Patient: sex M, age 76
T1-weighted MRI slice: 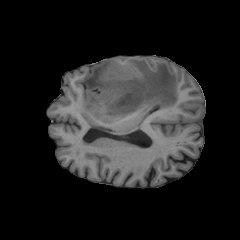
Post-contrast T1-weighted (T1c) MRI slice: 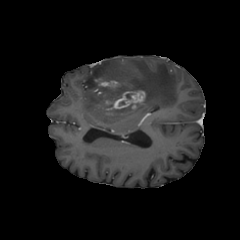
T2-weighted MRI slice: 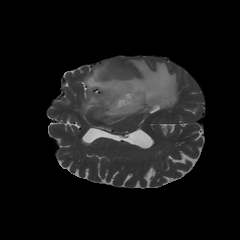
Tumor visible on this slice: yes
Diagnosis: Glioblastoma, IDH-wildtype
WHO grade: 4